Question: I say something like:

in this example was generated using 'HTML'.
'''
<a href="#" title="The title..">#</a>
'''
what's the quick and best way to do something like?
there an equivalent in combobox?
Thanks in advance.
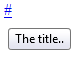
Answer: You would use the <URL> class:
'''
ToolTip T = new ToolTip();
T.SetToolTip(yourComboBox, "The title...");
'''